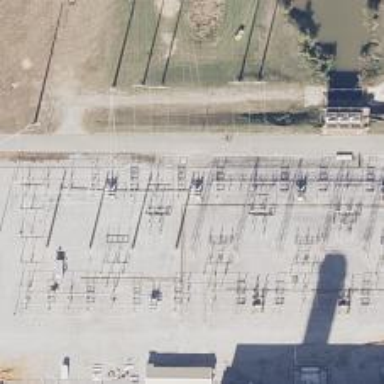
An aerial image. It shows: Switch used for power control.